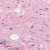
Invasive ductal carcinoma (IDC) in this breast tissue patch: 0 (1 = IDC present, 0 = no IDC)